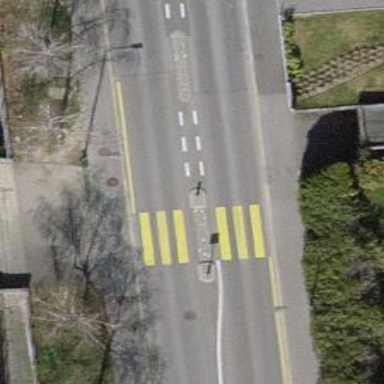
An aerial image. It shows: Asphalt footway with marked crossing and pedestrian island.